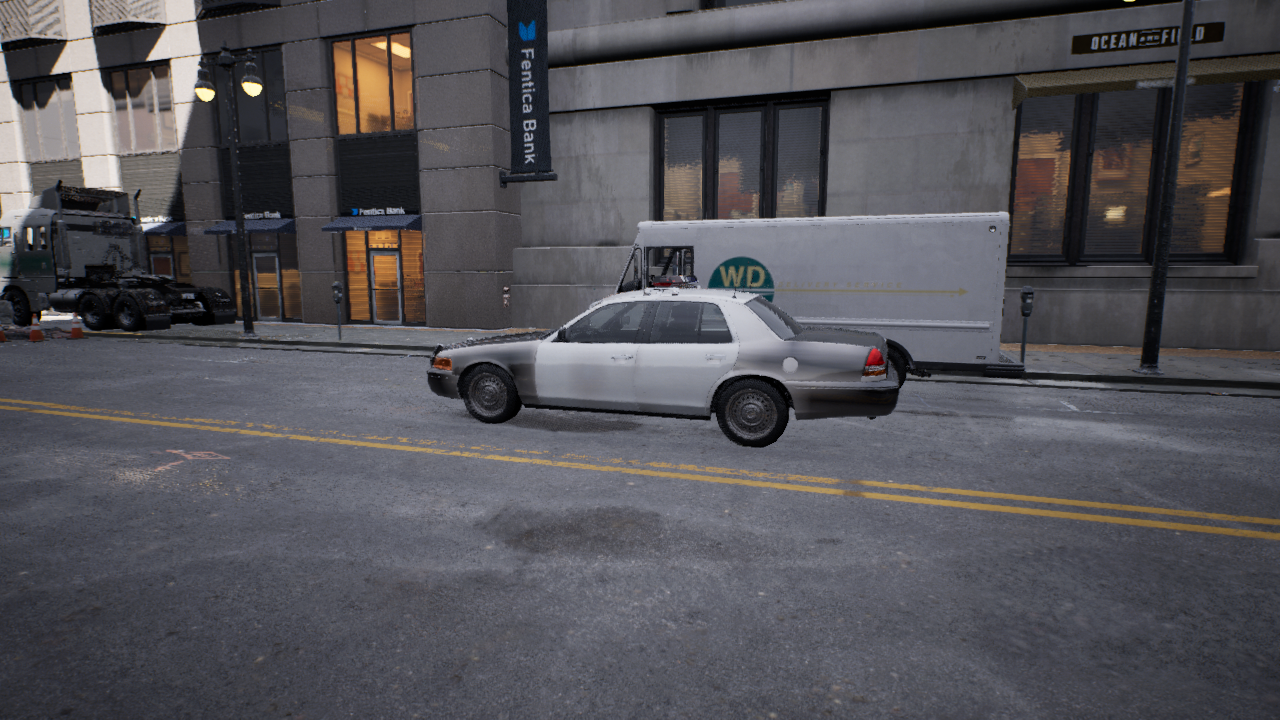
Venue: downtown
Lighting: clear day
Vehicle rig: sedan